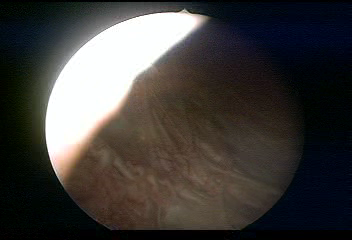
Modality: WLC
Class: Normal mucosa
Bladder cancer association: No